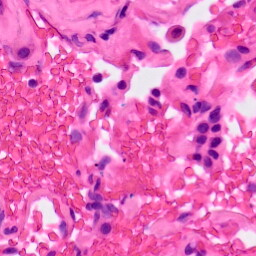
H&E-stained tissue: Lung